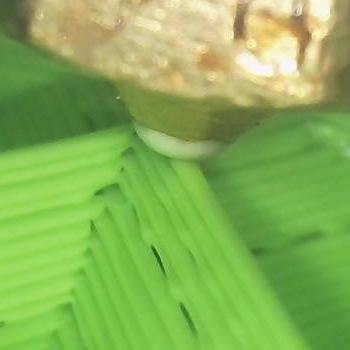
Flow rate: 94%